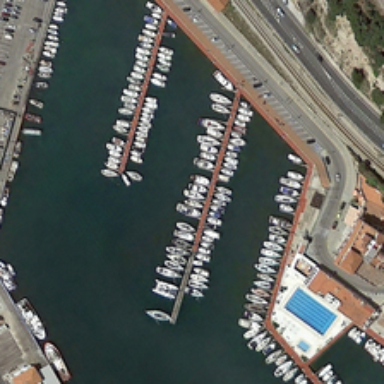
There is only a large pier next to the road .